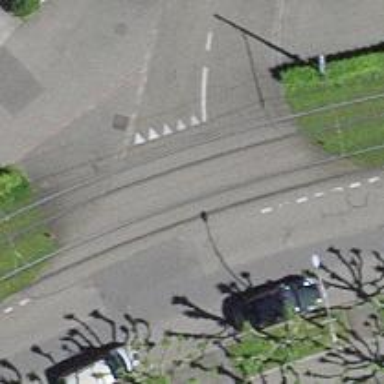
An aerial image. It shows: Tram level crossing on railway.